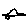
Label: car